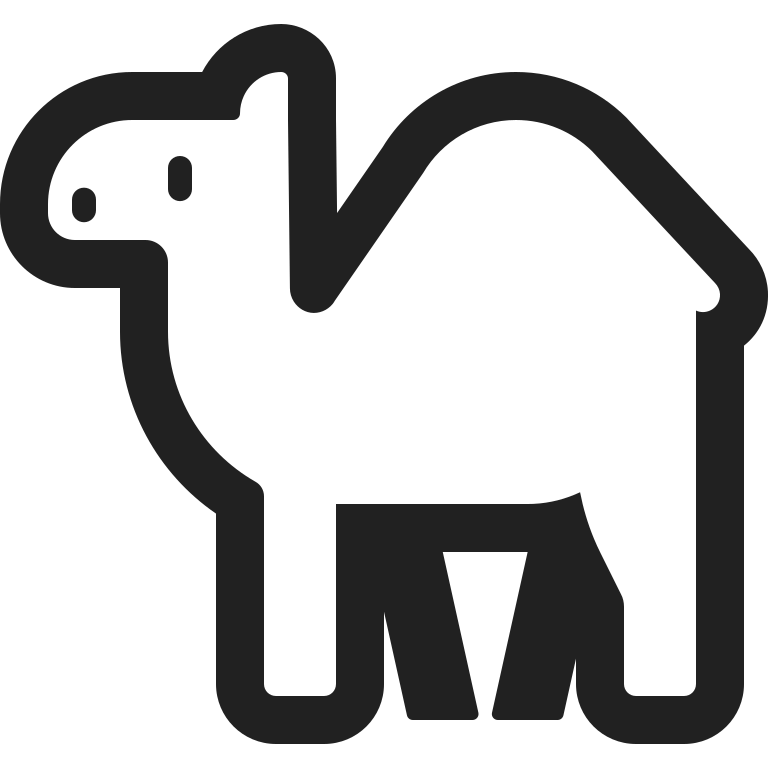
camel high contrast